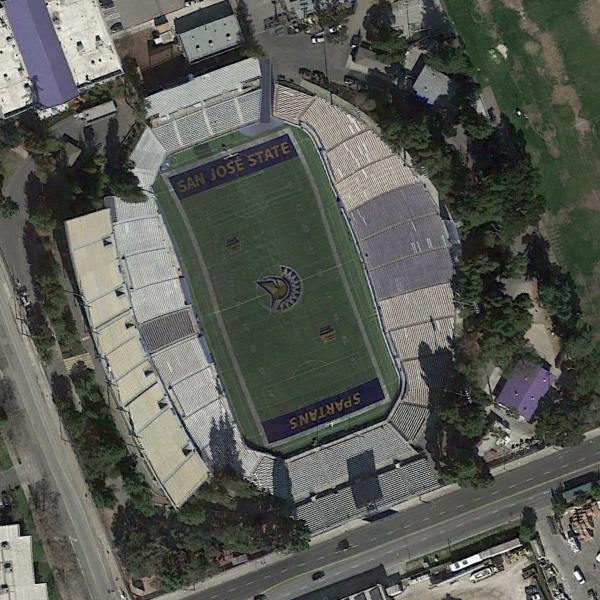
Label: Stadium